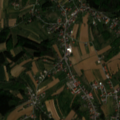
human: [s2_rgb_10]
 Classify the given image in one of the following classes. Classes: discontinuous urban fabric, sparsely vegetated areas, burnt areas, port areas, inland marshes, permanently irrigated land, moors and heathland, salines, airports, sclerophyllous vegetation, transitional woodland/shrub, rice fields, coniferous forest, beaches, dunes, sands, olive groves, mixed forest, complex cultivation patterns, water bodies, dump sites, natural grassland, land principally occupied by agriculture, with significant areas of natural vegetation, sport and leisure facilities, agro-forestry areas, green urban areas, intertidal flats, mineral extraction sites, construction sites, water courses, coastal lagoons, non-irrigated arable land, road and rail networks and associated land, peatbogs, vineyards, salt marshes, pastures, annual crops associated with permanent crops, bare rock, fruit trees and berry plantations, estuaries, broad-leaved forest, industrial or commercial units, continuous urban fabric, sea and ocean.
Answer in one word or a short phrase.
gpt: discontinuous urban fabric, non-irrigated arable land, complex cultivation patterns, land principally occupied by agriculture, with significant areas of natural vegetation, coniferous forest, mixed forest